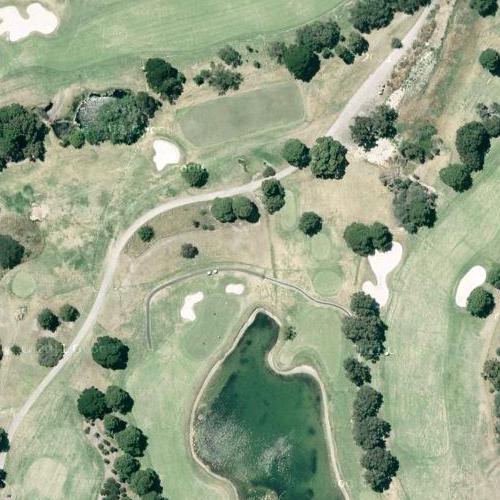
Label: sydney